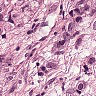
Metastatic tissue present: yes